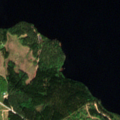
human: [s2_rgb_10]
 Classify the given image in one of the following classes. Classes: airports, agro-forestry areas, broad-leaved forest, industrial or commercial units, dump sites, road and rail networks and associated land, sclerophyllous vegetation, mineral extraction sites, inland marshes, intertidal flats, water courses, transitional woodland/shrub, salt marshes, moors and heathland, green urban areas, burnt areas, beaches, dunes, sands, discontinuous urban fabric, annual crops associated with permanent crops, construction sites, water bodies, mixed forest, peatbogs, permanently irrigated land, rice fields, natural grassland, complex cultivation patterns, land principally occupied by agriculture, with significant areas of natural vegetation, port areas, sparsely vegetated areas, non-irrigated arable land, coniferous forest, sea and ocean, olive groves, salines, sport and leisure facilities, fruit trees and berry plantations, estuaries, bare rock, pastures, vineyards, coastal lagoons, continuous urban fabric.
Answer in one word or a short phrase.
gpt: non-irrigated arable land, coniferous forest, mixed forest, water bodies